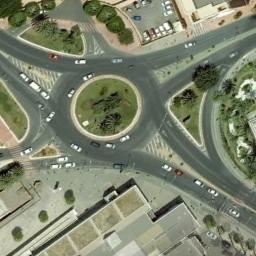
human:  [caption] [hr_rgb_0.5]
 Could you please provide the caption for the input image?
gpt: There are some cars at the roundabout .

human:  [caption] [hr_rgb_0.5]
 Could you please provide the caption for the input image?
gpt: The roundabout is next to buildings and trees .

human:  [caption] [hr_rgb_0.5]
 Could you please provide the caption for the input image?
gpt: There are several vehicles driving on the road at the roundabout, There are some buildings and some trees and some lawns around the roundabout, And many cars are parked in the open space beside the roundabout .

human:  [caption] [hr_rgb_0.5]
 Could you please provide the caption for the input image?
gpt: The roundabout with some exits and entrances is next to some buildings and some cars are driving on the roundabout .

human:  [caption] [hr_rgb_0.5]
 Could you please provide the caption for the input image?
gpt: There are some buildings and green bushes beside the roundabout .